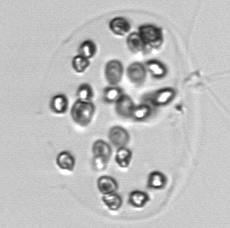
Label: Phaeocystis